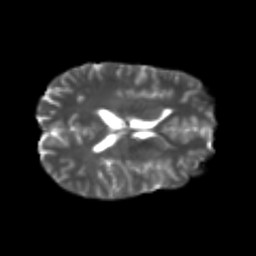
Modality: T2w
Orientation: axial
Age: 23
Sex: female
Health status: healthy
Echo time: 0.074 s